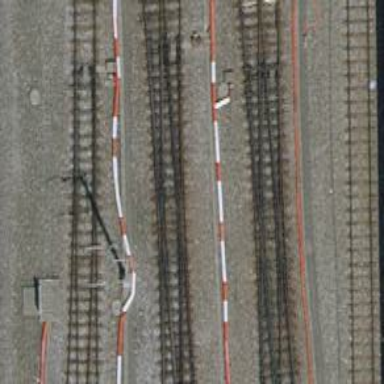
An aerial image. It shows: Single-track electrified railway service yard with contact line for trains.